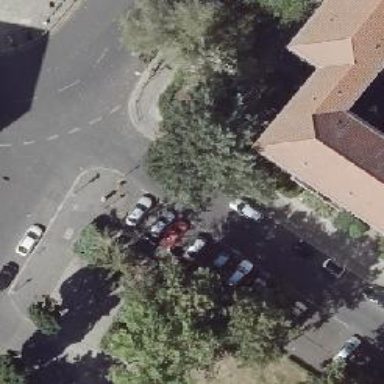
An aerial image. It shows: Unmarked road crossing with right kerb extension.